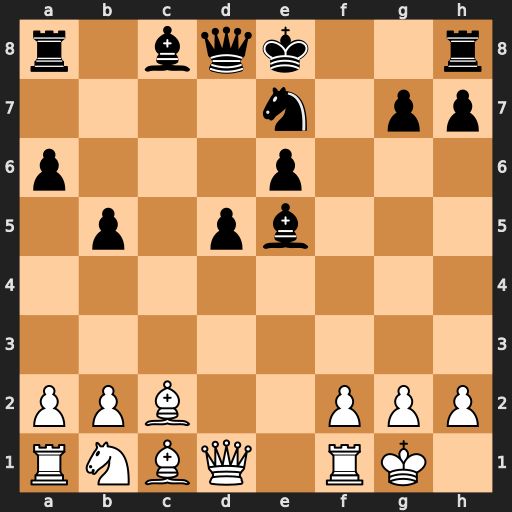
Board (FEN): r1bqk2r/4n1pp/p3p3/1p1pb3/8/8/PPB2PPP/RNBQ1RK1
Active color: w
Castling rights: kq
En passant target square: -
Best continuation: Qh5+ g6 Qxe5